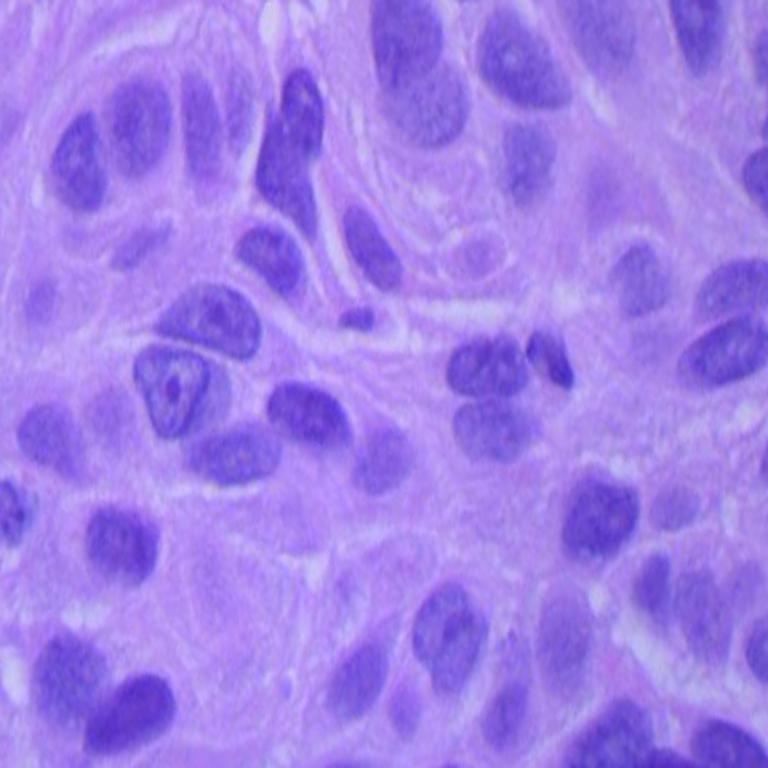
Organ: lung
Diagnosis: squamous carcinomas